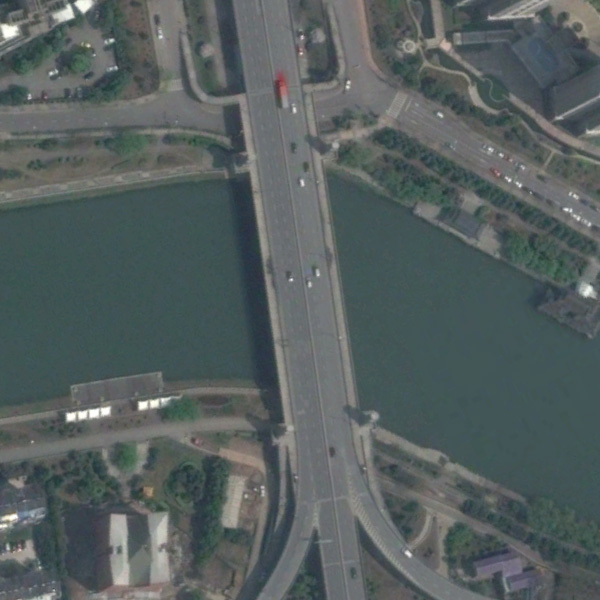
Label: Bridge